Question: The motivation:
Have a figure with two columns, left column with 3 plots, right column with 4 plots, and an overall title.
I am able to generate the figure using split.screen(), and to get an overall title. But the current issue is that there isn't "enough" room for the overall title, and some of it is truncated - as can be seen in the figure. I tried to play with the size of the margins and the size of the .png, with no success. Thank you.

The code used for this toy example:
'''
## Open a new default device.
get( getOption( "device" ) )()
png("Figure1.png",width = 1200,height = 1200)
par(oma = c( 0, 0, 3, 0 ) )
## Split the screen into two rows and one column, defining screens 1 and 2.
split.screen( figs = c( 1, 2 ) )
## Split screen 1 into one row and three columns, defining screens 3:5.
split.screen( figs = c( 3, 1 ), screen = 1 )
## Split screen 2 into four rows and one column, defining screens 6:9.
split.screen( figs = c( 4, 1 ), screen = 2 )
screen( 3 )
plot( rnorm( n = 10 ), col = "red", main = "plot 1" )
screen( 4 )
plot( runif( n = 10 ), col = "blue", main = "plot 2" )
screen( 5 )
plot( rt( n = 10, df = 8 ), col = "springgreen4", main = "plot 3" )
screen( 6 )
plot( rpois( n = 10, lambda = 2 ), col = "black", main = "plot 4" )
screen( 7 )
plot( rf( n = 10, df1 = 4, df2 = 8 ), col = "gray30", main = "plot 5" )
screen( 8 )
plot( rf( n = 10, df1 = 4, df2 = 8 ), col = "gray30", main = "plot 6" )
screen( 9 )
plot( rf( n = 10, df1 = 4, df2 = 8 ), col = "gray30", main = "plot 7" )
## Close all screens.
title( "Sanity Models", outer = TRUE )
close.screen( all = TRUE )
dev.off()
'''
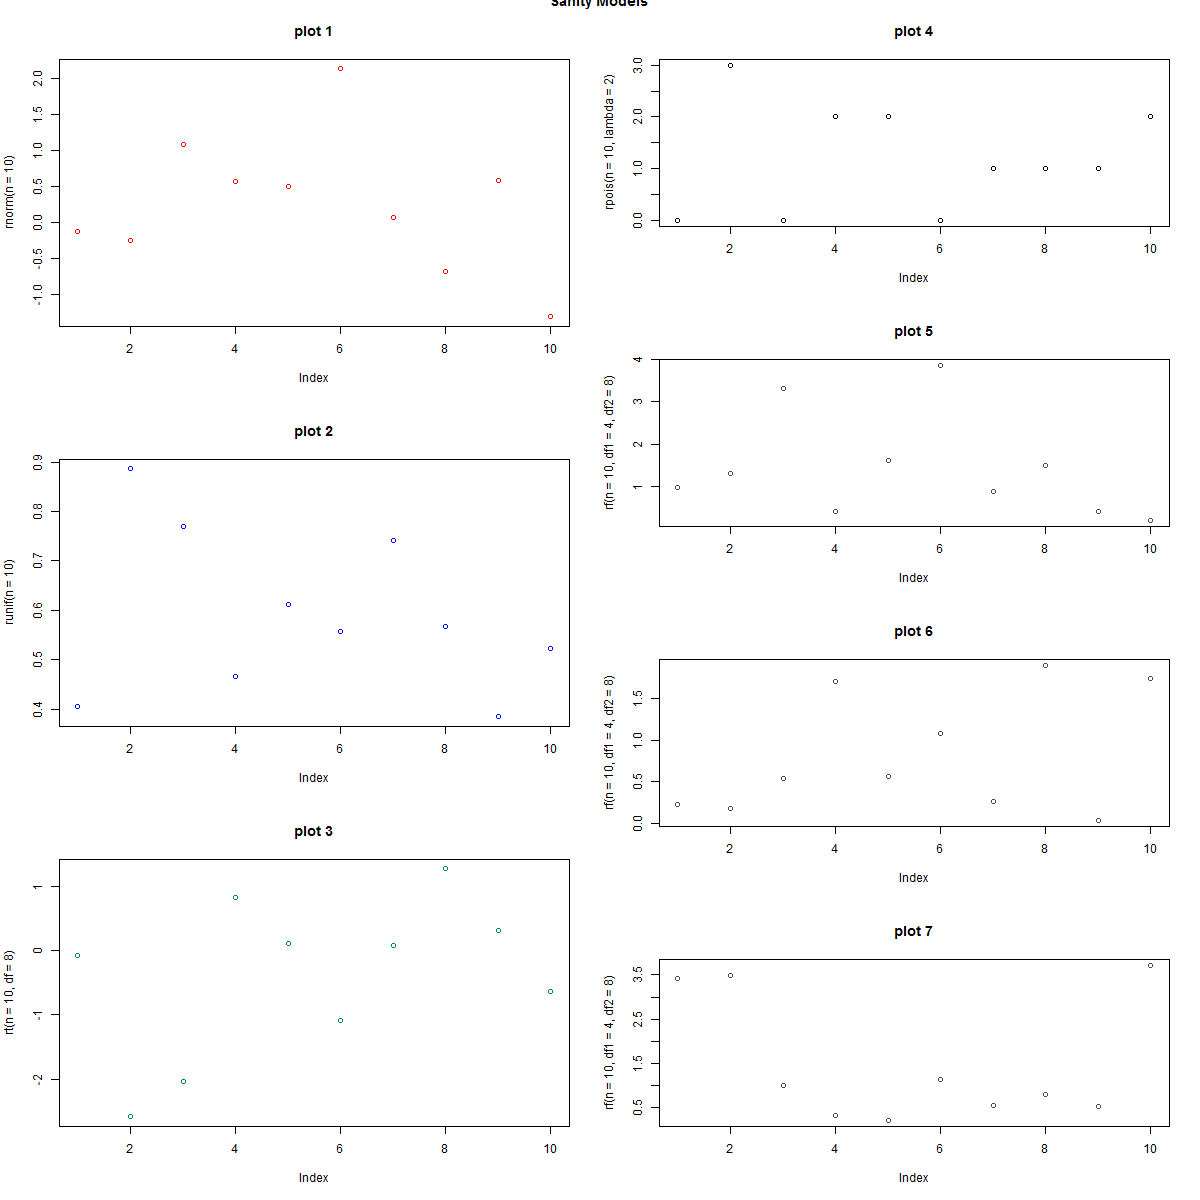
Answer: One option would be to use this instead of your current title call:
'''
title( "Sanity Models", outer = TRUE , line=-1)
'''
It places the title down one line width.